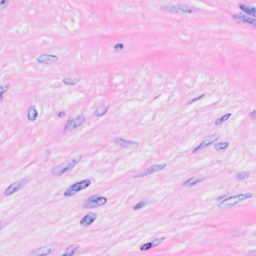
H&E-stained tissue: Breast